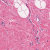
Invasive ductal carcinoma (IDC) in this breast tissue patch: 0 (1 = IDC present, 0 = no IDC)